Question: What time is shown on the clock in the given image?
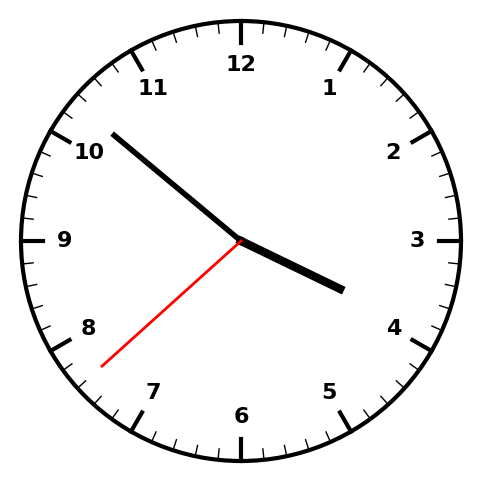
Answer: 03:51:38